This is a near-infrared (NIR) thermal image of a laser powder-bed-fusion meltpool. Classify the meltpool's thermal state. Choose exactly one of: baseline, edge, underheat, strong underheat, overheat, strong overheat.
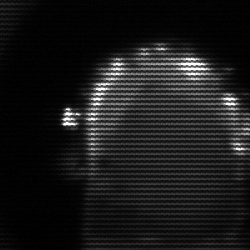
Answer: baseline